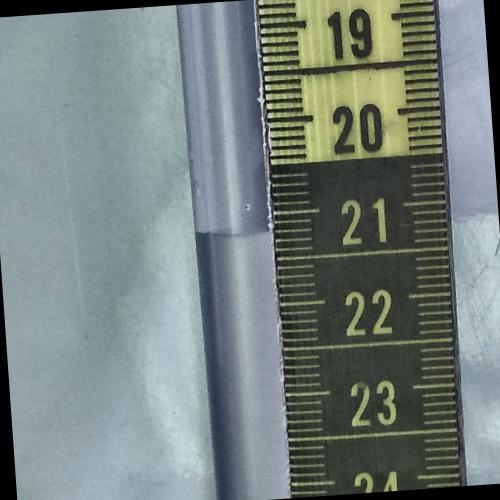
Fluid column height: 21.2 cm